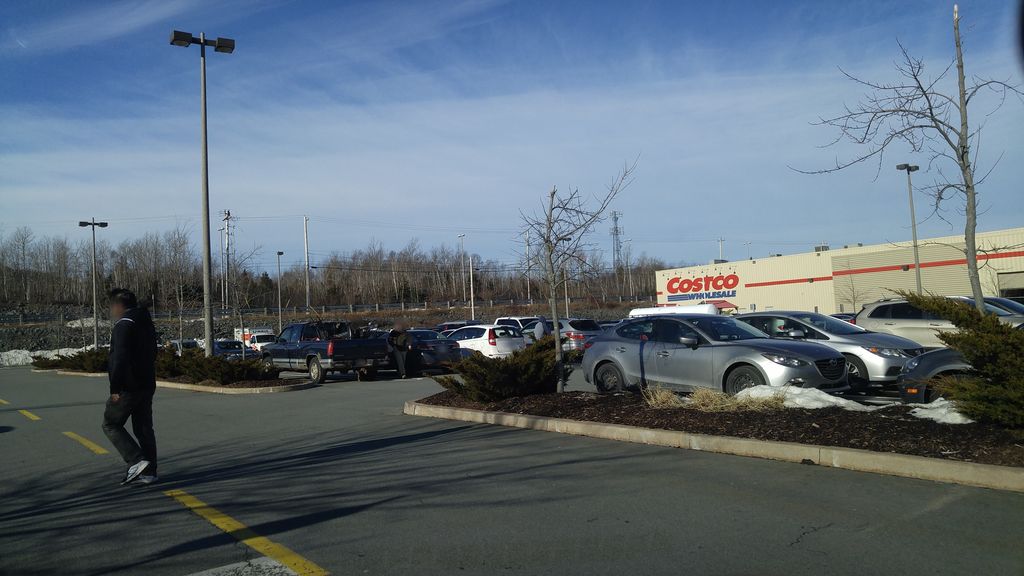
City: halifax